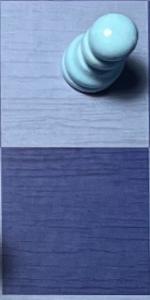
Label: Empty